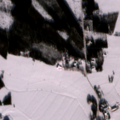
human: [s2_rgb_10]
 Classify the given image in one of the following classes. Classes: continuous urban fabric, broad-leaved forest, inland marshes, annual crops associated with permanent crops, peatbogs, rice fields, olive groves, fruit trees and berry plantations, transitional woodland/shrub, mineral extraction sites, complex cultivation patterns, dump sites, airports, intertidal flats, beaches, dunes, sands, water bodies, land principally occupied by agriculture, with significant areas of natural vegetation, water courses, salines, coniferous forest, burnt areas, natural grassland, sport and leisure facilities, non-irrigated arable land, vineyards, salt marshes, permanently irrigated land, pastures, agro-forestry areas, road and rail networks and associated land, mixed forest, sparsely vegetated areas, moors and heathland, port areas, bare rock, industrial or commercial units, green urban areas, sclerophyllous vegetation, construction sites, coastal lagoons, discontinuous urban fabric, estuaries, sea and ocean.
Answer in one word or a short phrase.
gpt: non-irrigated arable land, coniferous forest, mixed forest